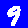
Digit: 9